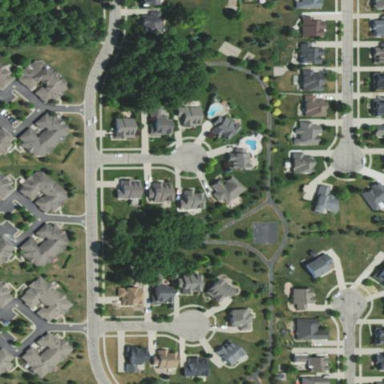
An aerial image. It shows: Single-family residential area.